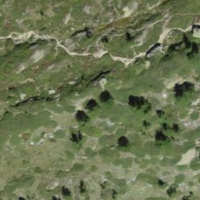
EUNIS habitat code: 23
Species observed at this site:
Vaccinium vitis-idaea
Chamaenerion fleischeri